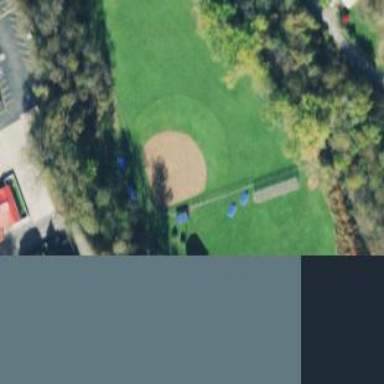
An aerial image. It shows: Basketball court on pitch.